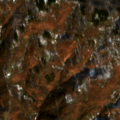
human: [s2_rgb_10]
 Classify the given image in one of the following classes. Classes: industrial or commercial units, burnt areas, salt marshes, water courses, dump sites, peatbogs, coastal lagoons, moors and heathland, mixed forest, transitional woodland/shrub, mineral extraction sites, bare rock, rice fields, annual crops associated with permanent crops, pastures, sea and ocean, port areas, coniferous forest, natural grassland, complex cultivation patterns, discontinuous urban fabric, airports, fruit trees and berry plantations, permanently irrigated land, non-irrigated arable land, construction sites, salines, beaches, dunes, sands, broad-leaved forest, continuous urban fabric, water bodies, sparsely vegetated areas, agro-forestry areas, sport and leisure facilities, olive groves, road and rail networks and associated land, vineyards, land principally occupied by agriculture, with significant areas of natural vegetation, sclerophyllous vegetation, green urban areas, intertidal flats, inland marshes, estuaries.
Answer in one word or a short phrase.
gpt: broad-leaved forest, mixed forest